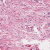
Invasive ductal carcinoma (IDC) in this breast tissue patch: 0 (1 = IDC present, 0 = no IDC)